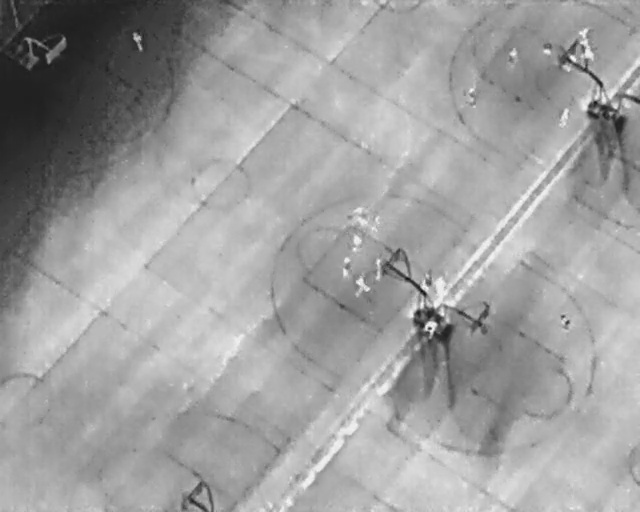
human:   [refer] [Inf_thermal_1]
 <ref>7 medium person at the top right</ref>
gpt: <box>[[78, 9, 81, 12, 10], [71, 17, 75, 20, 176], [84, 8, 86, 10, 19], [89, 6, 92, 8, 176], [90, 8, 93, 11, 2], [87, 11, 90, 13, 33], [86, 22, 89, 24, 18]]</box>

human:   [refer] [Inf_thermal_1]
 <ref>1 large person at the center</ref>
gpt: <box>[[54, 54, 58, 57, 2]]</box>

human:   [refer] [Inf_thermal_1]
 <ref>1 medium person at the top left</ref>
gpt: <box>[[19, 6, 23, 9, 166]]</box>

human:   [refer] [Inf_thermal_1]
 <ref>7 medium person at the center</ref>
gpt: <box>[[55, 40, 57, 43, 2], [54, 46, 57, 48, 9], [57, 52, 60, 53, 2], [52, 51, 55, 53, 2], [66, 54, 70, 57, 2], [65, 63, 68, 66, 21], [65, 54, 68, 56, 7]]</box>